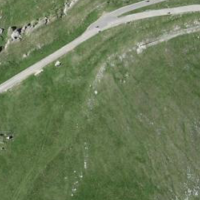
EUNIS habitat code: 23
Species observed at this site:
Campanula glomerata